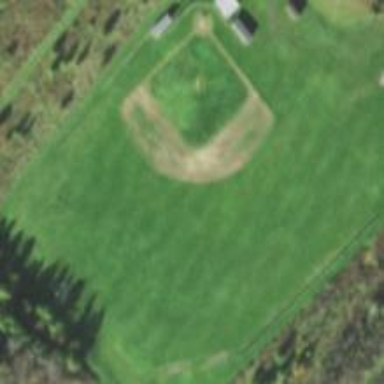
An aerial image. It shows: Baseball pitch for leisure land activities.